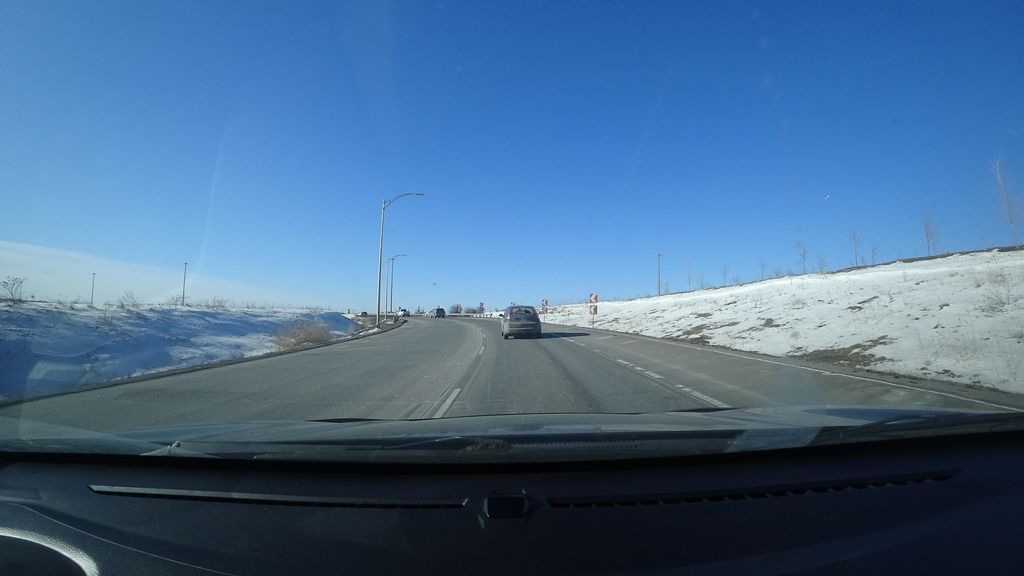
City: quebec_city